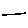
Label: line